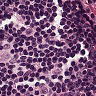
Metastatic tissue present: no